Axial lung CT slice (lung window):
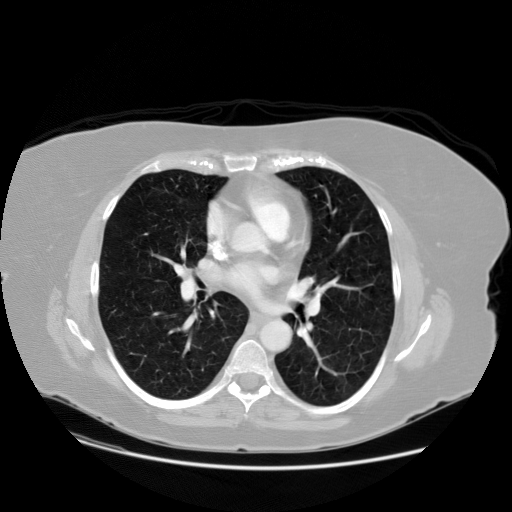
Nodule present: no